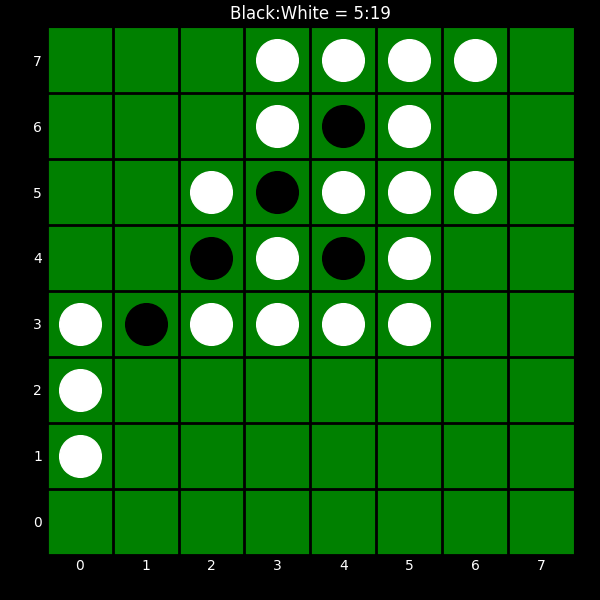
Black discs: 5
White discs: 19